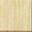
Piece: xx